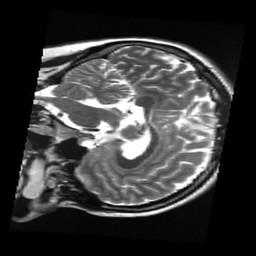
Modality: T2w
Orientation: sagittal
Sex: female
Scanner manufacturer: ge
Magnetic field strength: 3 T
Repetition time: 5 s
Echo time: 0.101 s